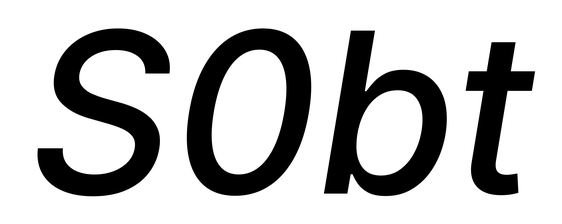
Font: Inter-Italic_Medium_Italic